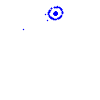
Particle: kaon